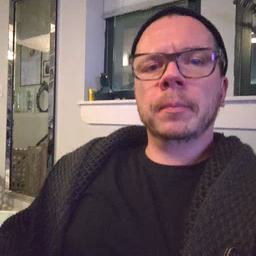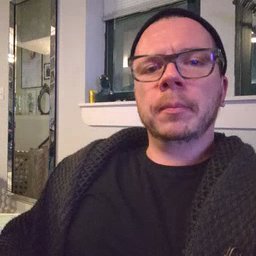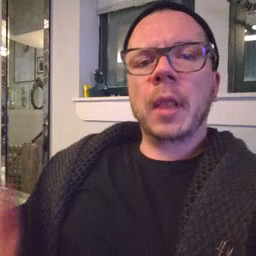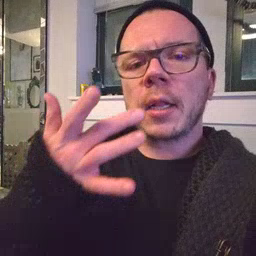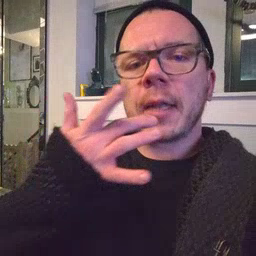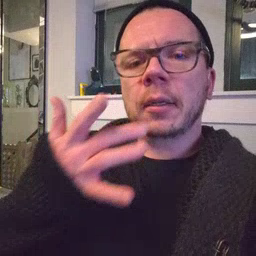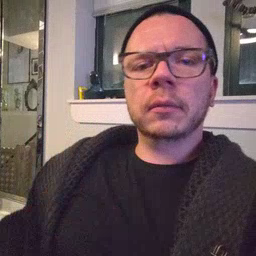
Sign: taste